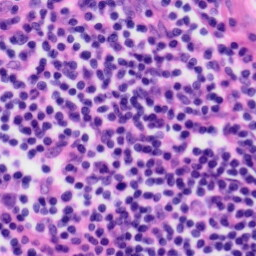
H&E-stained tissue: Tonsil